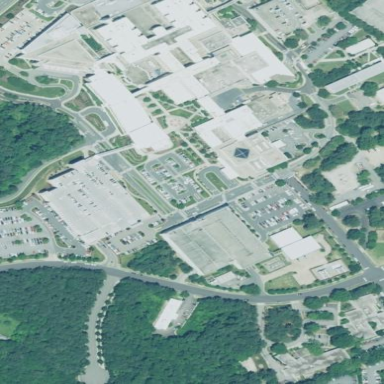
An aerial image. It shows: Healthcare facility identified as hospital.